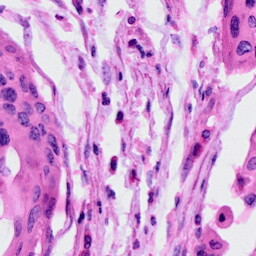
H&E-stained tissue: Cervix